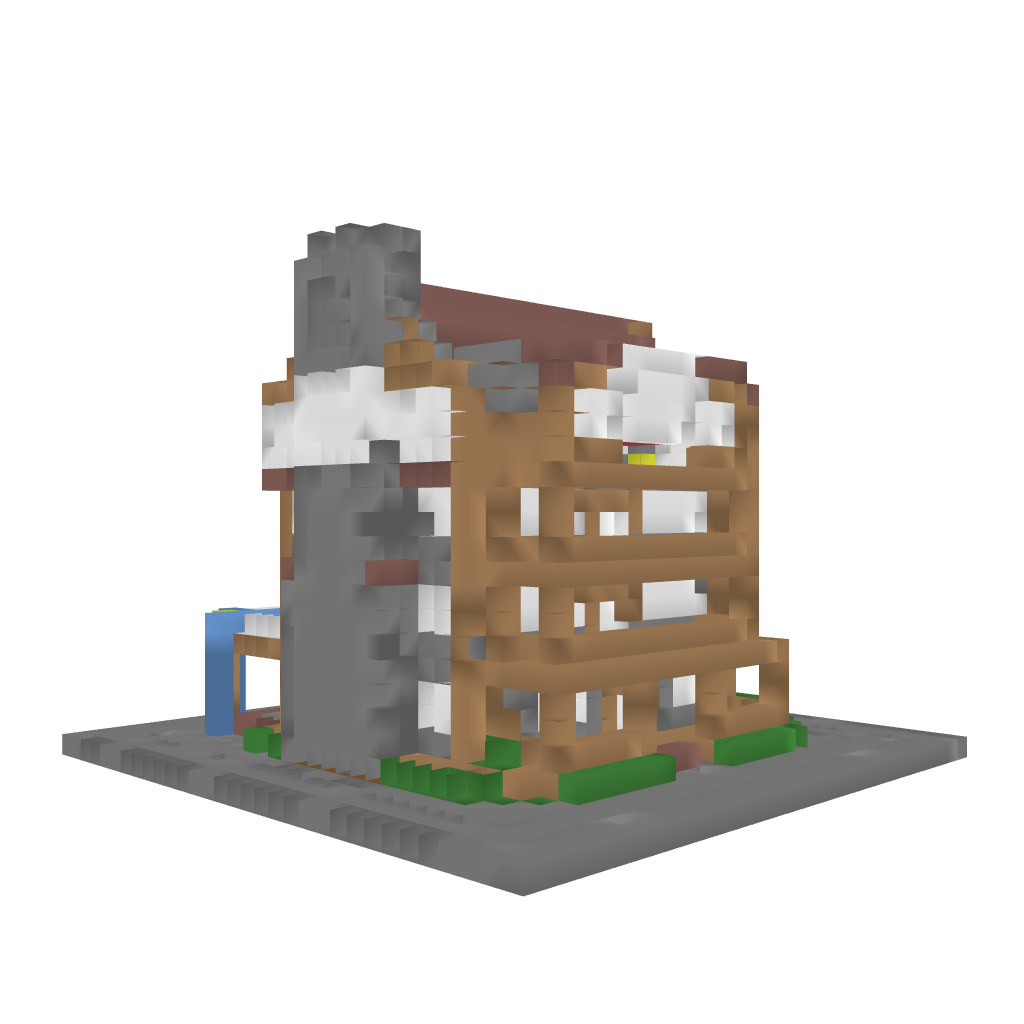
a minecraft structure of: Jacylin's House good quality